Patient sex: M
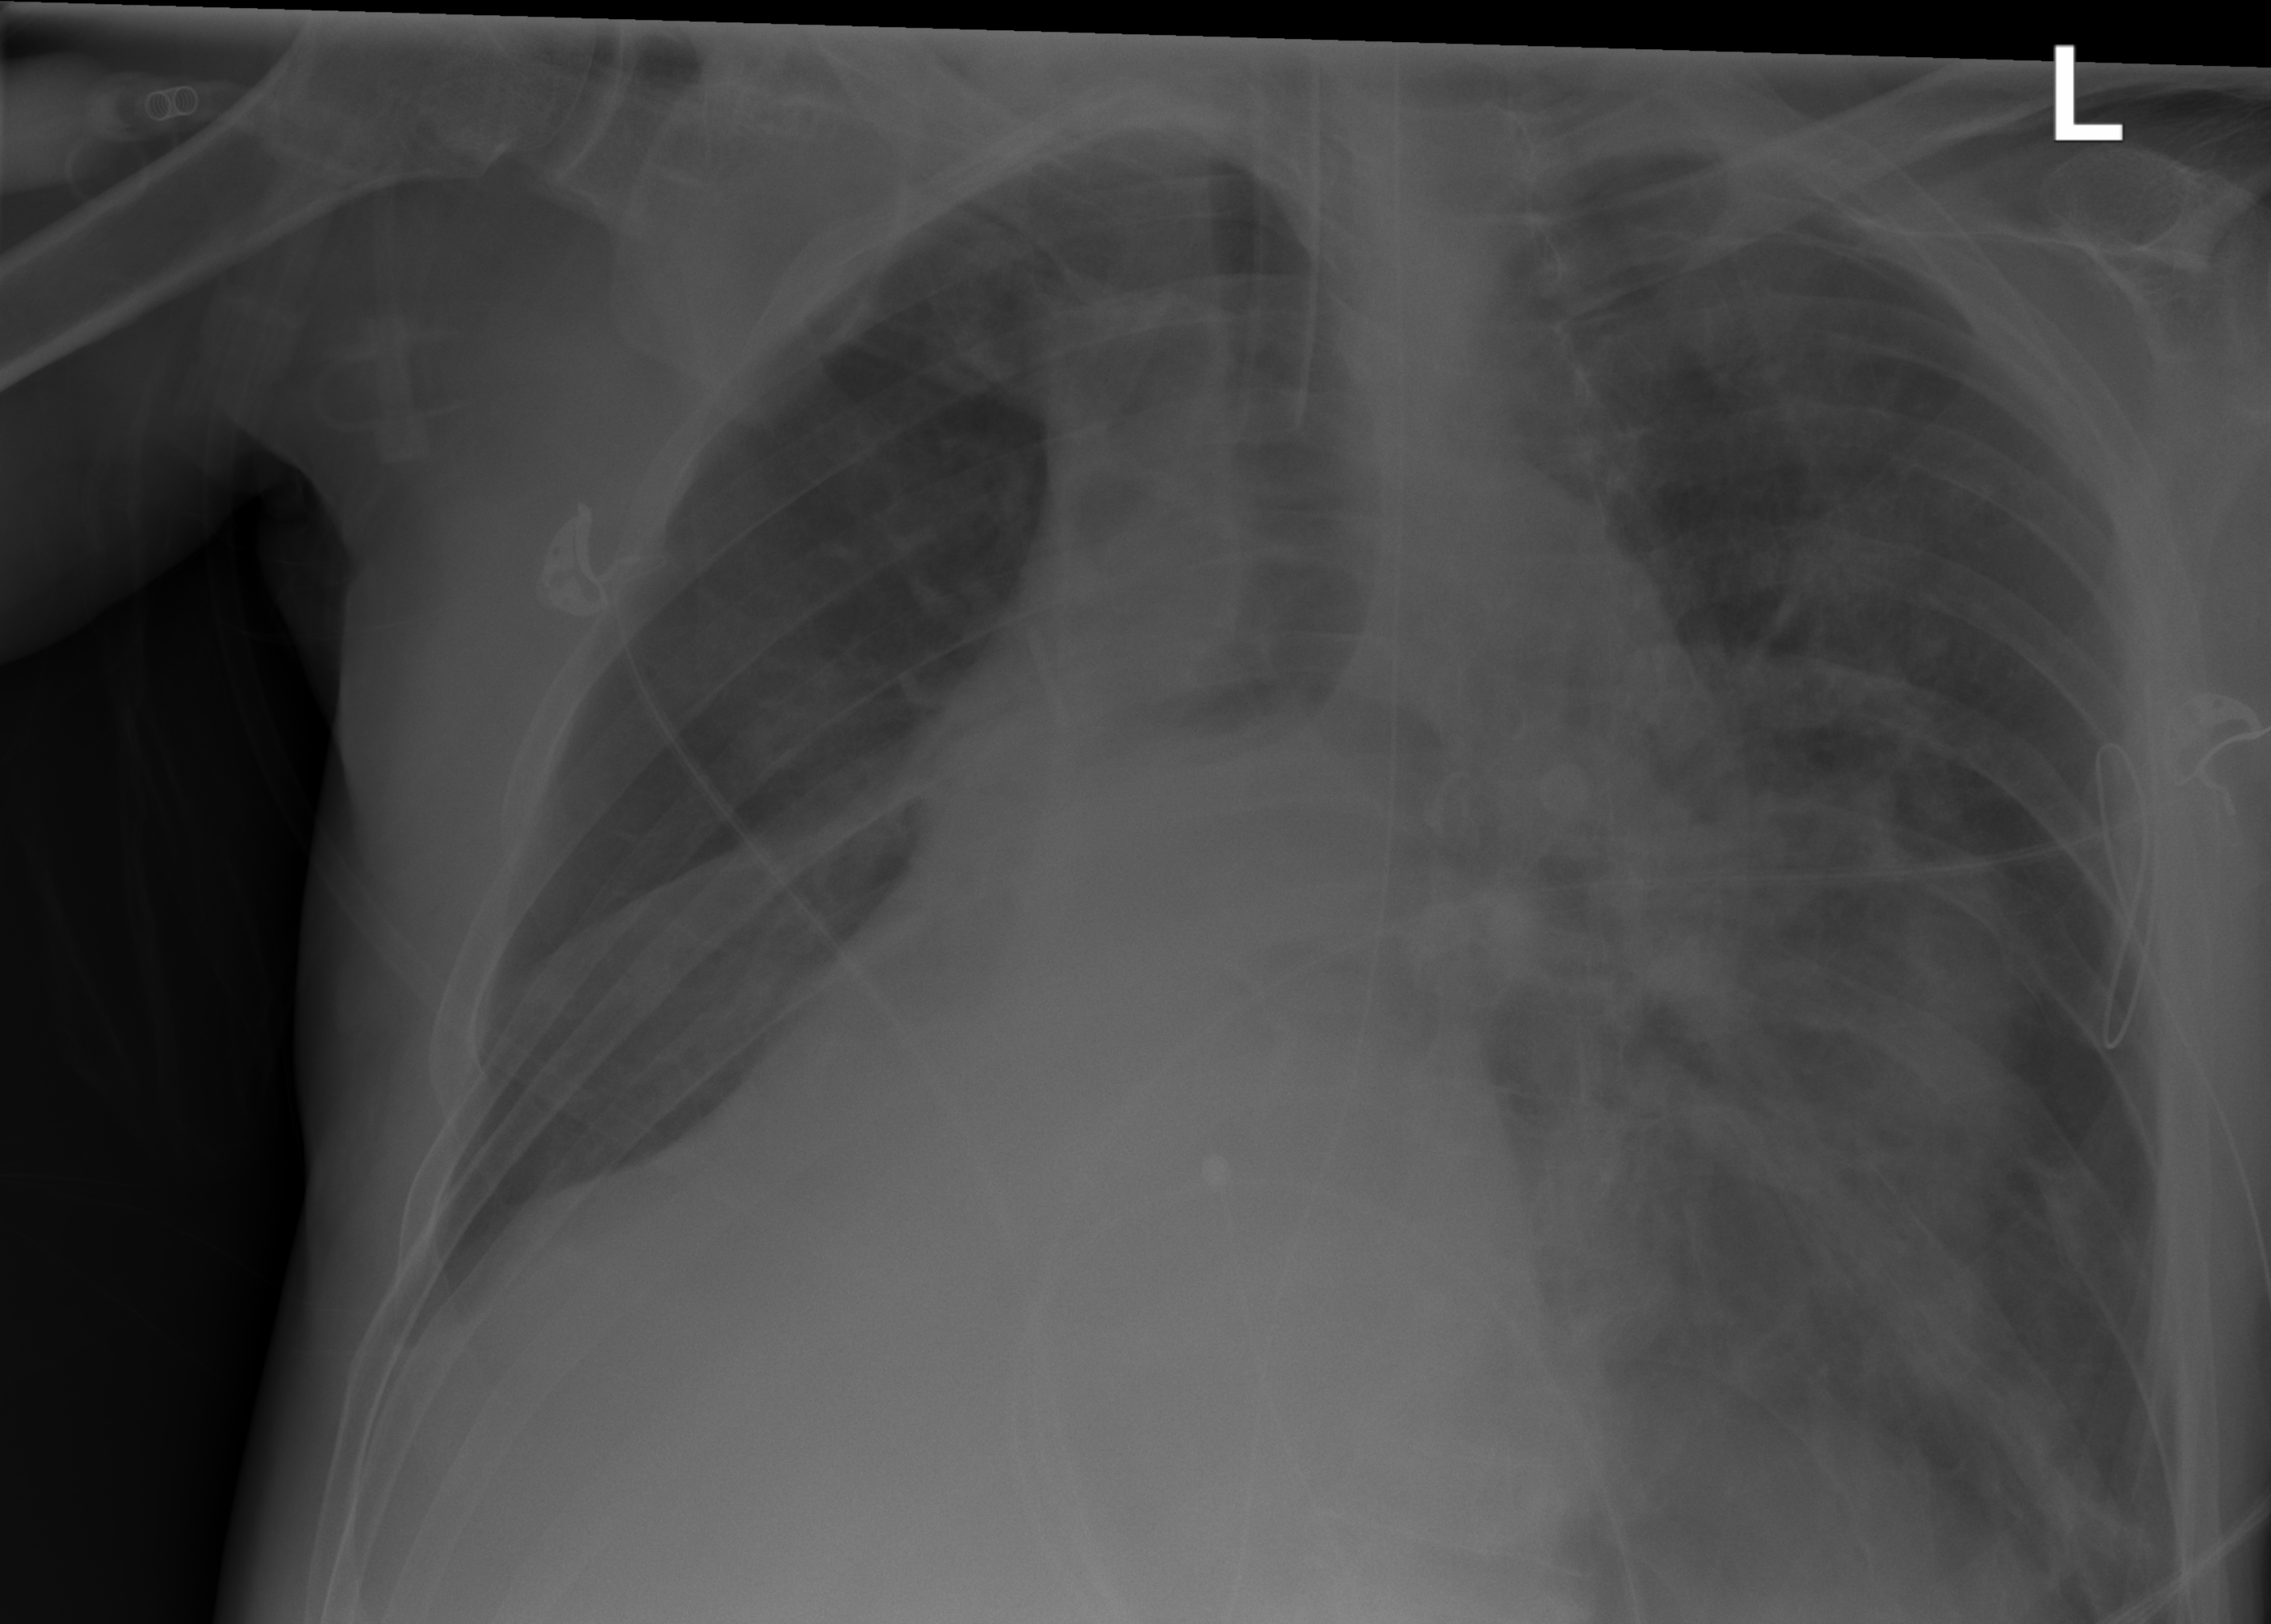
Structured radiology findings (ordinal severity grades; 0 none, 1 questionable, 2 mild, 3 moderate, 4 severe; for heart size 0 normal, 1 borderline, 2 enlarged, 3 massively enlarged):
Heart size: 0
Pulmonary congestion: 2
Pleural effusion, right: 2
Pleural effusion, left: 2
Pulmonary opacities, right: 0
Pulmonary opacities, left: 0
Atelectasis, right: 2
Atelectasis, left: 0